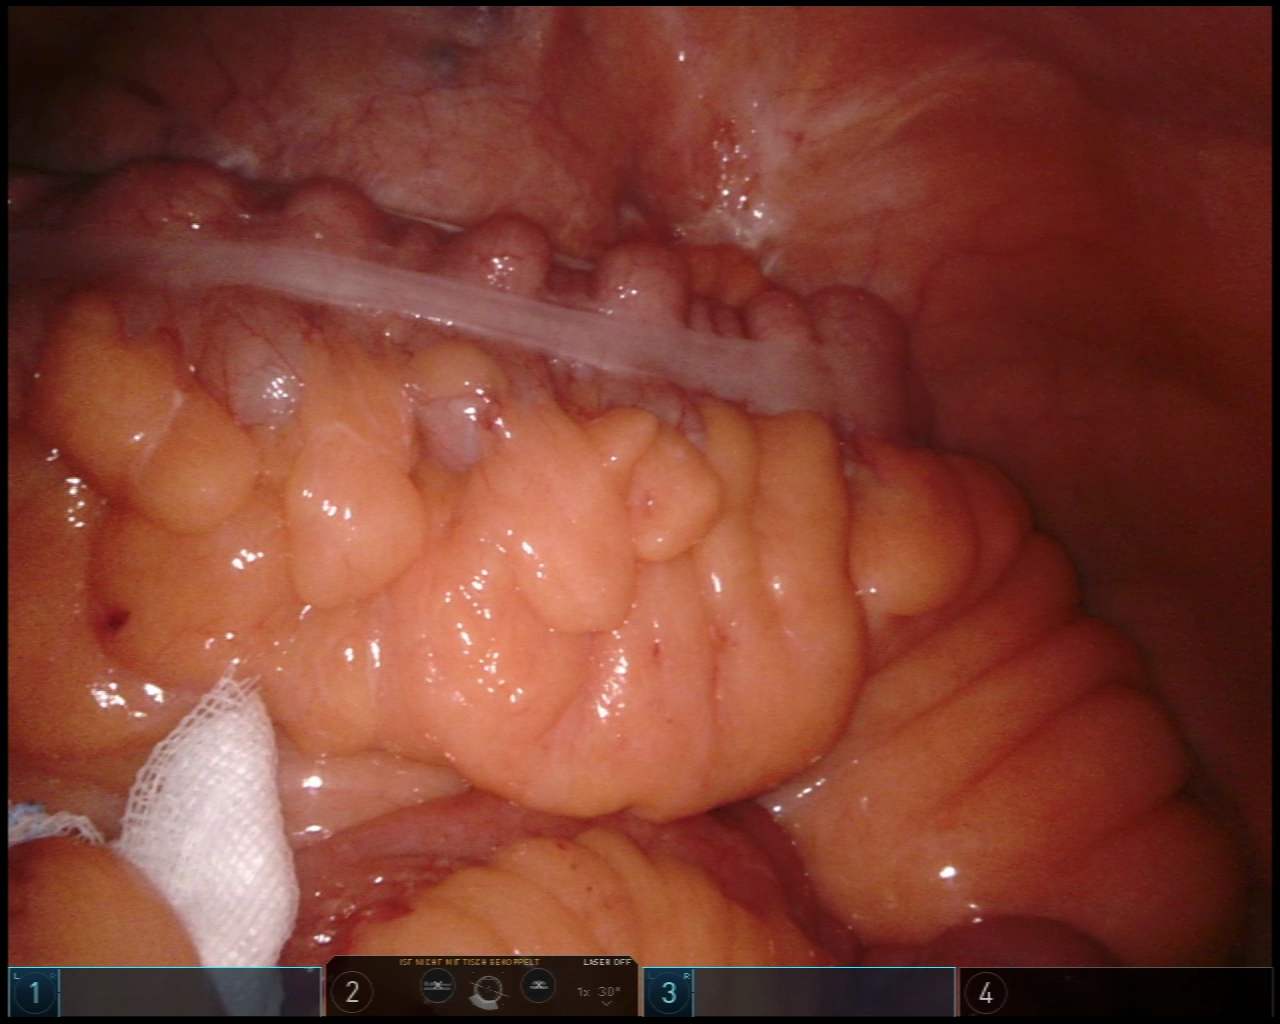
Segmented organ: colon
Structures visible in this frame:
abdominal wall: yes
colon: yes
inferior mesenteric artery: no
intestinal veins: no
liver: no
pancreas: no
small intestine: yes
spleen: no
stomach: no
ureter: no
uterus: no
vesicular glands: no